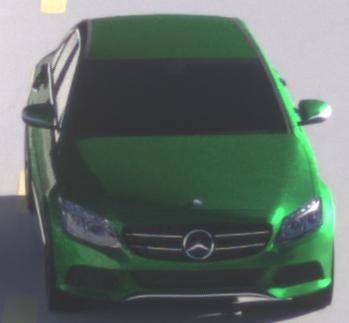
Make: Mercedes-Benz
Model: C 160
Detailed model: C-Class (205) Limousine
Model produced from: 2015/04
Model produced until: 2018/04
Doors: 4
Color: green
Road condition: dry road
Daytime: sunrise or sunset
Contrast: medium contrast